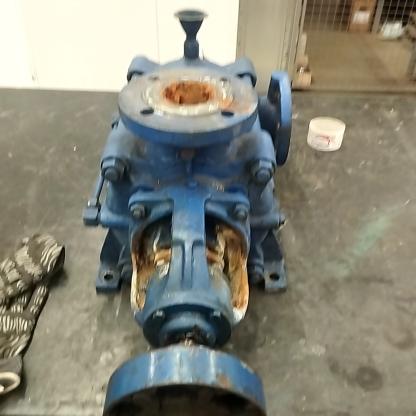
Klasa: inne